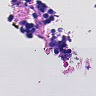
Metastatic tissue present: no